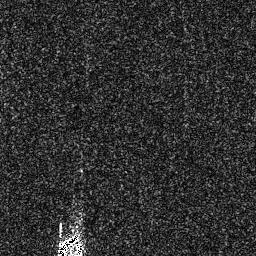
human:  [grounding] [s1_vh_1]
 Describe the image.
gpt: In the satellite image, there is  <ref>1 medium ship </ref> <box>[[21, 89, 32, 99, 0]]</box> located at bottom left.